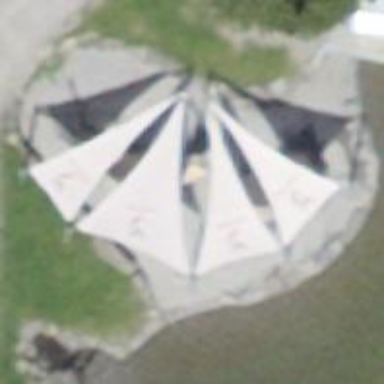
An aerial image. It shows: Playground structure.